Question: I get "boxes" displayed when I'm trying to input unicode characters in the Android Studio dialog boxes. However, I can type the same characters in the main editor.
Please, see the marked area on the picture.

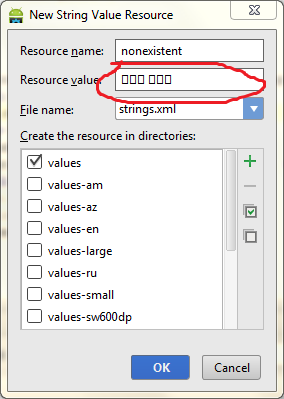
Answer: Newer versions of Android Studio no longer have this issue (at least 3+)